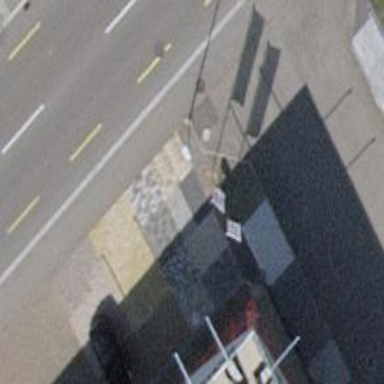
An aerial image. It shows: Flagpole which is man-made.